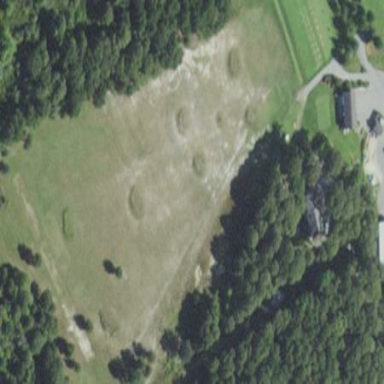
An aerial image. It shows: Driving range for golf on grass.